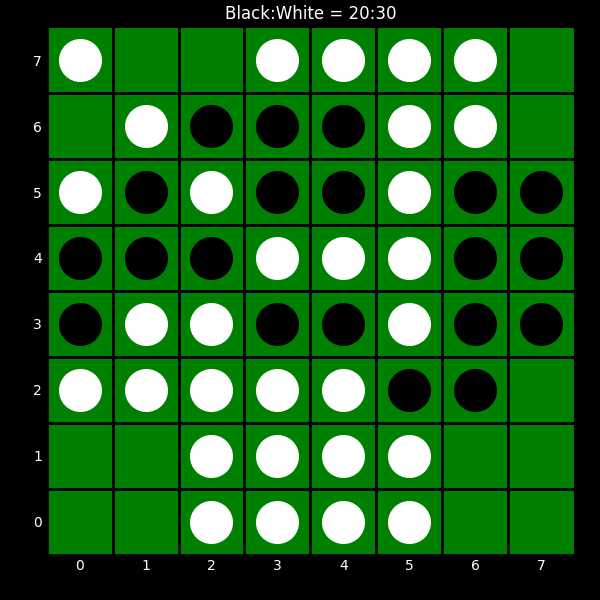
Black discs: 20
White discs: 30